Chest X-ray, AP view. Patient: 90 years old, sex F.
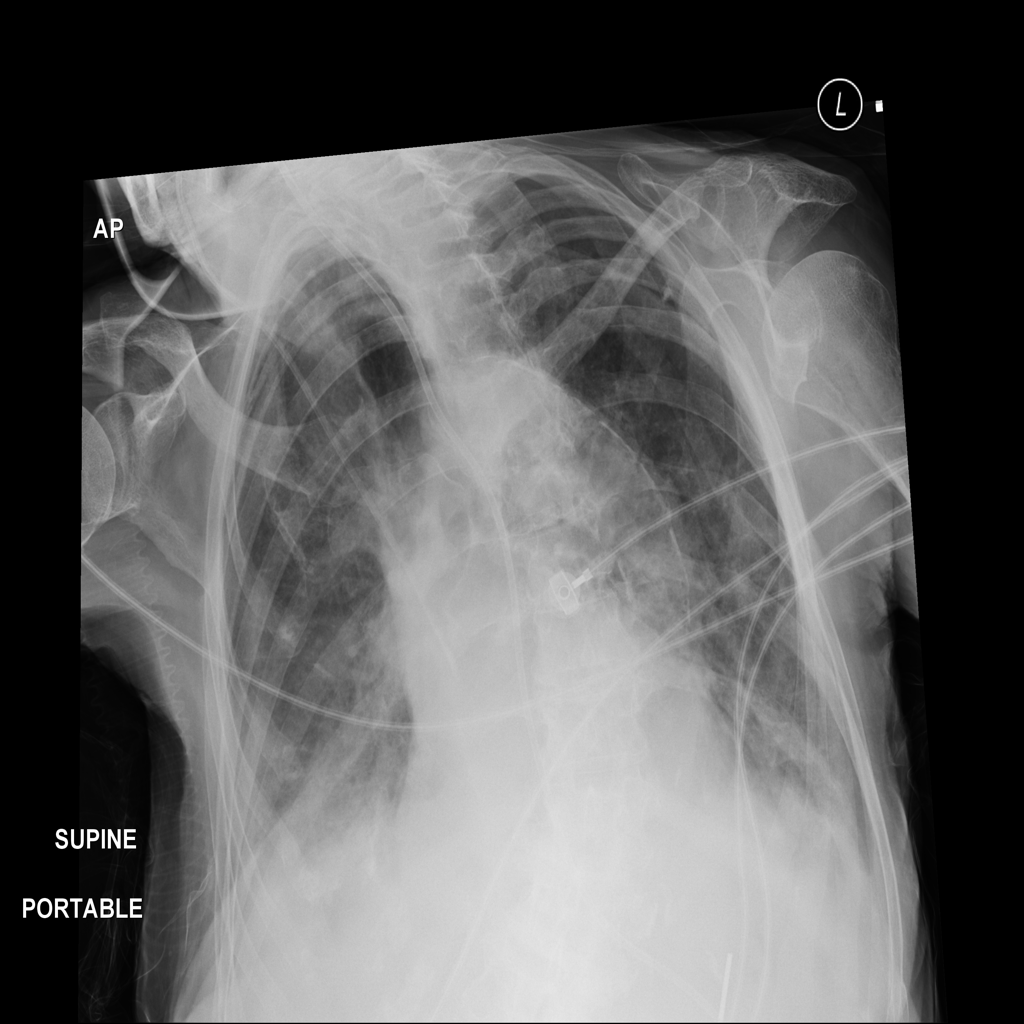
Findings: Effusion, Infiltration